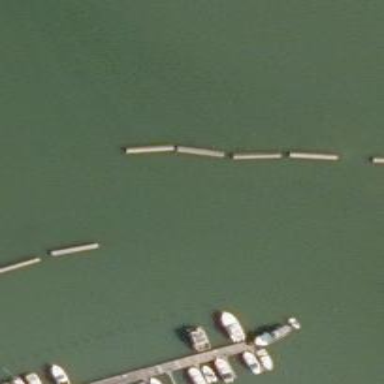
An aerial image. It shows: Breakwater structure.